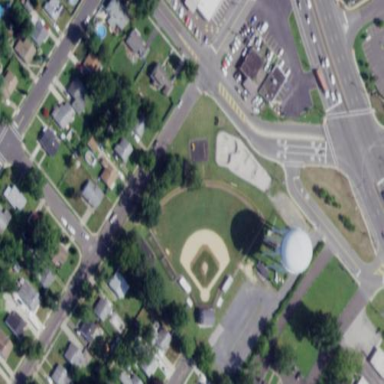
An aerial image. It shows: Baseball pitch for leisure land activities.